Field crop: maize
Growth stage: 2
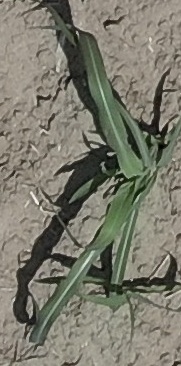
Species: sorghum